【题型】解答题　【知识点】解析几何　【难度】medium
已知双曲线 \(y^2 - 3x^2 = 1\).

(1) 求上焦点 \(F_1\) 的坐标;

(2) 若动点 \(Q\) 在双曲线的上支上运动, 求点 \(Q\) 到 \(N(0,2)\) 的距离的最小值, 并求此时 \(Q\) 的坐标;

(3) 若 \(M\) 为双曲线的上顶点, 直线 \(l: y = x + t\) 与双曲线交于 \(C\)、\(D\) 两点 (异于点 \(M\)), \(\overrightarrow{CM} \cdot \overrightarrow{MD} = 0\), 求实数 \(t\) 的值.
【解答】
\textbf{【答案】}
(1) \(F_1\left(0,\dfrac{2\sqrt{3}}{3}\right)\)

(2) \(|QN|_{\min}=\dfrac{\sqrt{6}}{3}\)，\(Q\left(\pm\dfrac{\sqrt{15}}{6},\dfrac{3}{2}\right)\)

(3) \(t=2\)

\vspace{1em}
\textbf{【分析】}
(1) 根据双曲线方程求解出 \(a,b\) 的值，根据 \(c=\sqrt{a^2+b^2}\) 求解出 \(c\) 的值，则 \(F_1\) 坐标可知；

(2) 设出 \(Q\) 点坐标，然后表示出 \(|QN|\)，根据 \(Q\) 点在双曲线上以及二次函数的性质求解出 \(|QN|_{\min}\)，代入 \(y_0\) 于双曲线方程则 \(x_0\) 可知，故 \(Q\) 点坐标可知；

(3) 设出 \(C,D\) 坐标，联立直线与双曲线方程得到横坐标的韦达定理形式，然后将数量积关系转化为坐标关系，结合韦达定理可求解出 \(t\) 的值。

\vspace{1em}
\textbf{【详解】}
(1) 因为双曲线方程为 \(y^2 - 3x^2 = 1\)，

所以 \(a^2=1\)，\(b^2=\dfrac{1}{3}\)，所以 \(c=\sqrt{a^2+b^2}=\dfrac{2\sqrt{3}}{3}\)，

所以上焦点 \(F_1\left(0,\dfrac{2\sqrt{3}}{3}\right)\)。

(2) 设 \(Q(x_0,y_0)\)，则 \(y_0^2 - 3x_0^2 = 1\ (y_0 \ge 1)\)，

所以
\[
|QN| = \sqrt{x_0^2 + (y_0 - 2)^2} = \sqrt{\dfrac{1}{3}y_0^2 - \dfrac{1}{3} + (y_0 - 2)^2} = \sqrt{\dfrac{4}{3}\left(y_0 - \dfrac{3}{2}\right)^2 + \dfrac{2}{3}},
\]

当 \(y_0 = \dfrac{3}{2}\) 时，此时 \(|QN|\) 取得最小值且 \(|QN|_{\min} = \dfrac{\sqrt{6}}{3}\)，

所以 \(x_0^2 = \dfrac{1}{3}y_0^2 - \dfrac{1}{3} = \dfrac{1}{3} \times \dfrac{9}{4} - \dfrac{1}{3} = \dfrac{5}{12}\)，所以 \(x_0 = \pm \dfrac{\sqrt{15}}{6}\)，

所以 \(Q\left(\pm\dfrac{\sqrt{15}}{6},\dfrac{3}{2}\right)\)。

(3) 因为 \(M\) 为上顶点，所以 \(M(0,1)\)，

由题意可知：\(y = x + t\) 不经过 \(M(0,1)\)，所以 \(t \neq 1\)，

设 \(C(x_1,y_1)\)，\(D(x_2,y_2)\)，

联立
\[
\begin{cases}
y = x + t \\
y^2 - 3x^2 = 1
\end{cases}
\]
可得 \(2x^2 - 2tx + 1 - t^2 = 0\)，

且 \(\Delta = (-2t)^2 - 4 \times 2 \times (1 - t^2) > 0\)，即 \(t^2 > \dfrac{2}{3}\)，

所以 \(x_1 + x_2 = t\)，\(x_1x_2 = \dfrac{1 - t^2}{2}\)，

因为 \(\overrightarrow{CM} \cdot \overrightarrow{MD} = 0\)，所以 \(\overrightarrow{MC} \cdot \overrightarrow{MD} = 0\)，

所以 \((x_1,y_1 - 1) \cdot (x_2,y_2 - 1) = 0\)，所以 \(x_1x_2 + (x_1 + t - 1)(x_2 + t - 1) = 0\)，

所以 \(2x_1x_2 + (t - 1)(x_1 + x_2) + (t - 1)^2 = 0\)，

化简可得：\(t^2 - 3t + 2 = 0\)，解得 \(t = 2\) 或 \(t = 1\)（舍），

综上所述，\(t = 2\)。

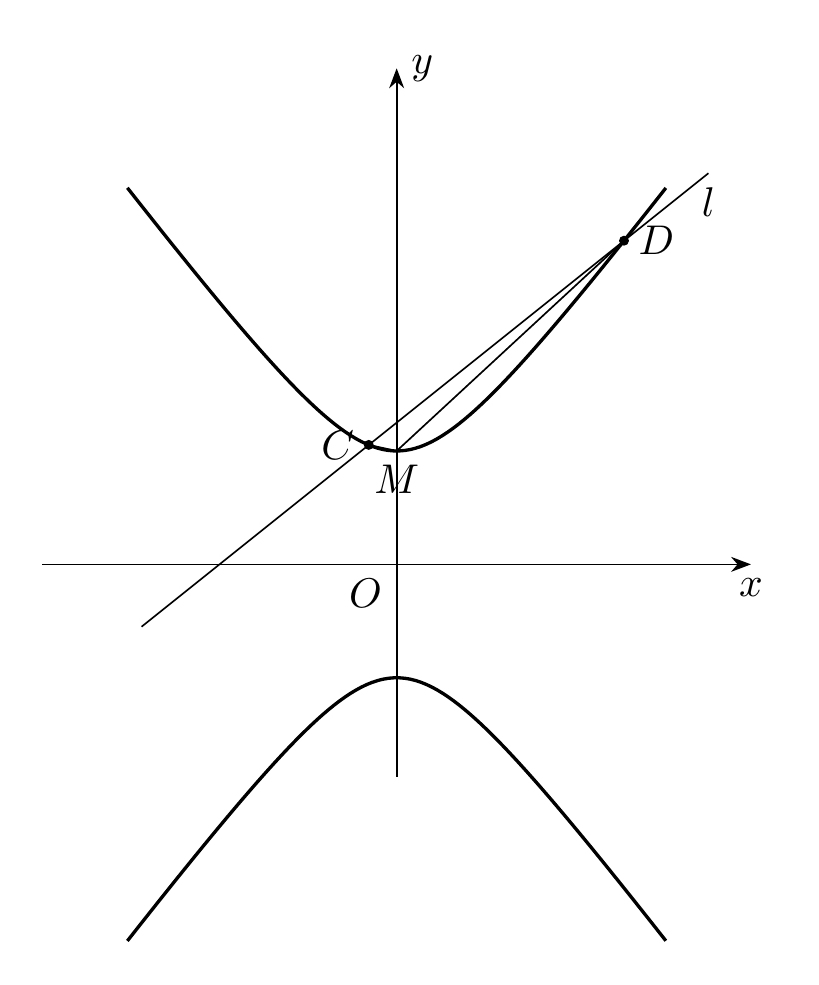